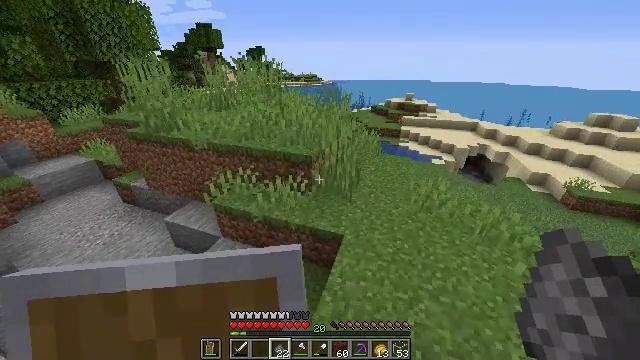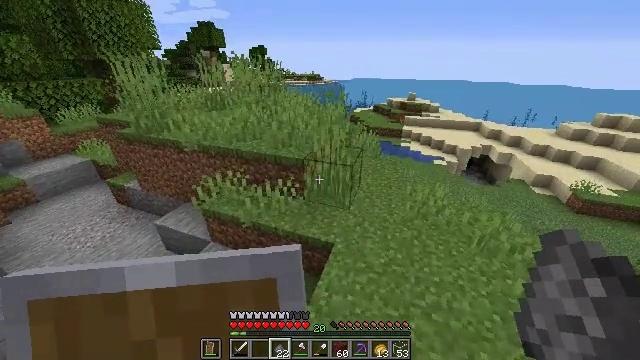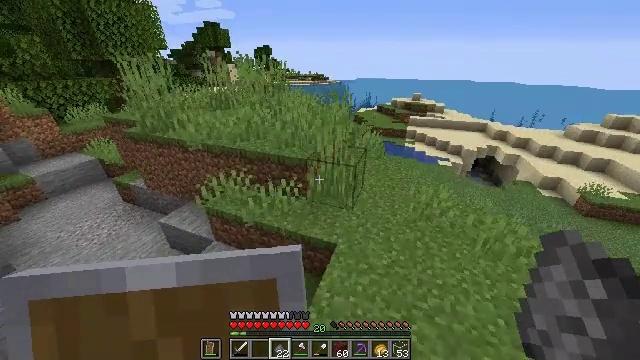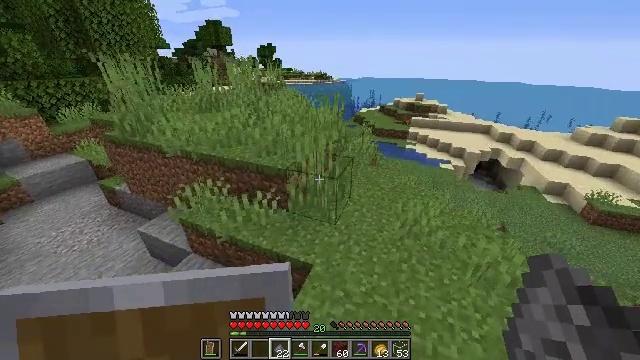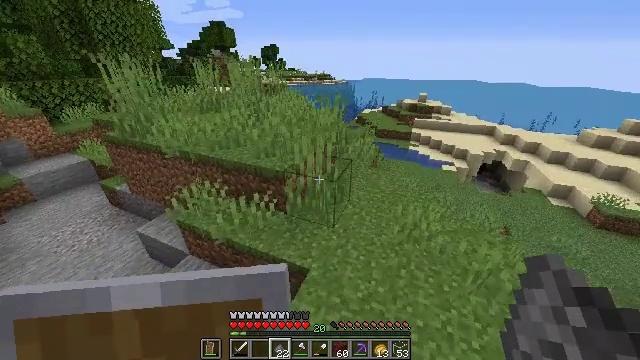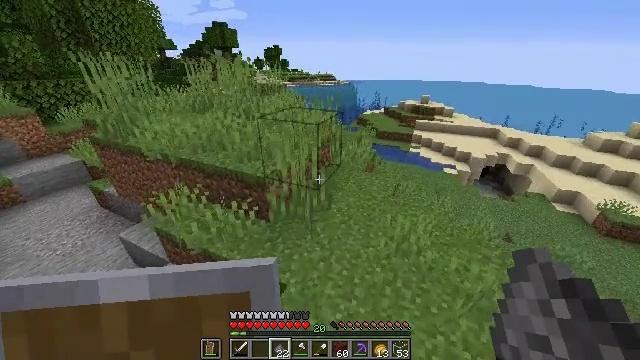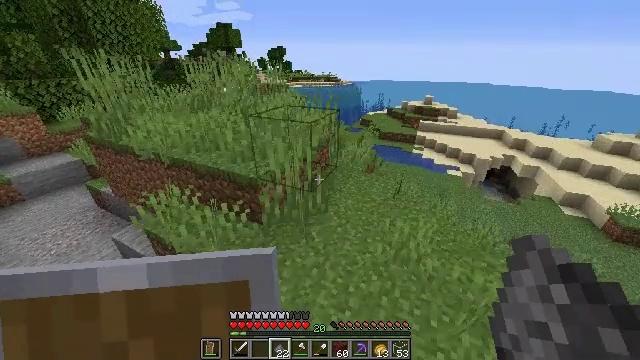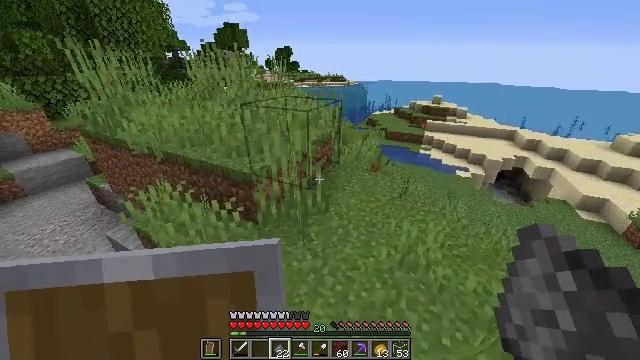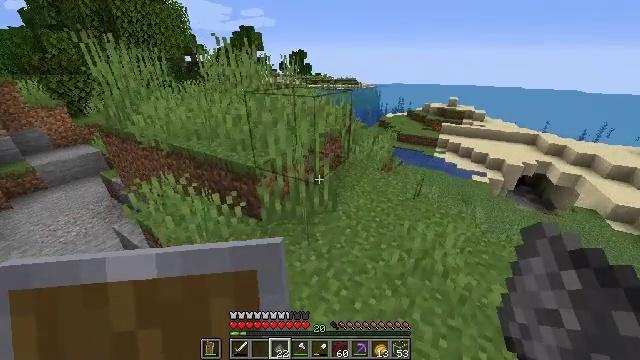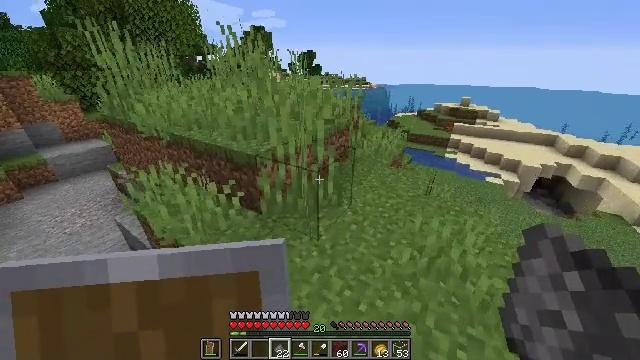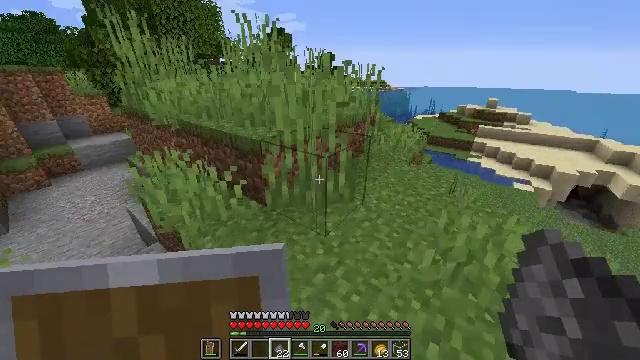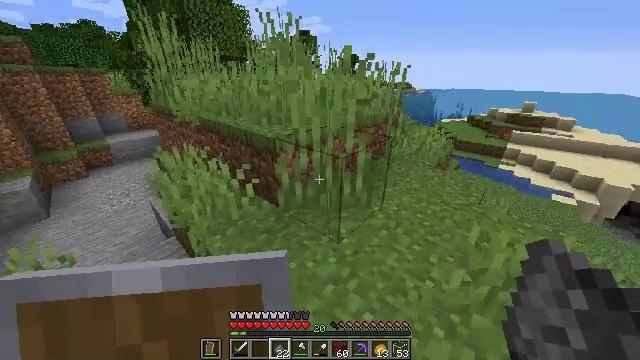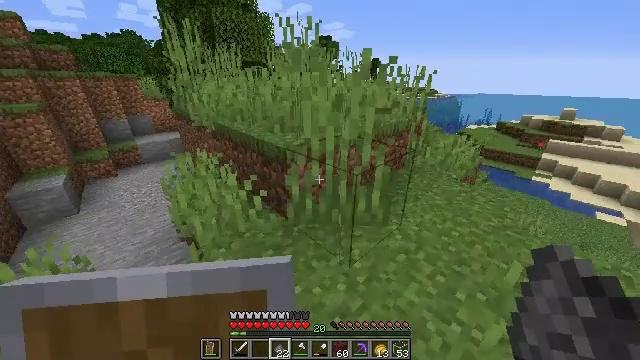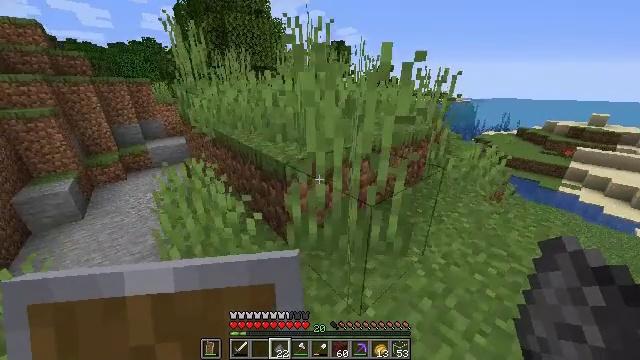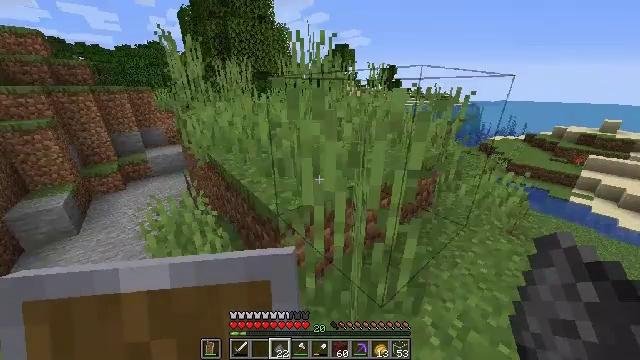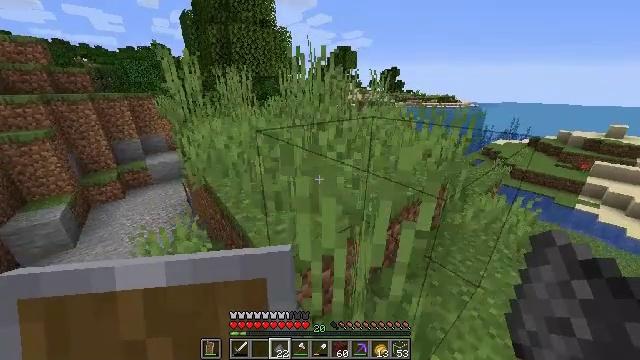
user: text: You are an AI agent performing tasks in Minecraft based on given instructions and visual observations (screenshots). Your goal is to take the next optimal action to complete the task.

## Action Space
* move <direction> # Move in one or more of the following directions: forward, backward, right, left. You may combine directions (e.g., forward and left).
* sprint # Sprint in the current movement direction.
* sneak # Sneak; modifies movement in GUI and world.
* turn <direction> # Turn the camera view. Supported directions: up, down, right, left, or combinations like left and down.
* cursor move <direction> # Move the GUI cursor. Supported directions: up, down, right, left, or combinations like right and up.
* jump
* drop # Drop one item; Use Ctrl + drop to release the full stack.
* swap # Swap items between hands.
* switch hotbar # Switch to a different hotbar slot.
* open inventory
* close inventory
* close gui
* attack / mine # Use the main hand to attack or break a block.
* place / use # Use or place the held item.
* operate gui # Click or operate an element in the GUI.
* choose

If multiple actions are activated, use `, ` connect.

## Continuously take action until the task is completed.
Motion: motion action
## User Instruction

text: Attack the ground to gather sand.
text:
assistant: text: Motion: move forward and move right
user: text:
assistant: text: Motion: move forward and move right, turn left
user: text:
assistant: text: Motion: move forward and move right
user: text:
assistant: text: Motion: move forward and move right
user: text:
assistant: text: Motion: move forward and move right
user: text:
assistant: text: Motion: move forward
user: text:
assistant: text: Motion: move forward, turn left
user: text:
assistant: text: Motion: move forward, turn left
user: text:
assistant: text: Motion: move forward, turn left
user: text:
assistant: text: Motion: move forward, turn left
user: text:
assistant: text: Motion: move forward, turn left
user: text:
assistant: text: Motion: move forward, turn left and up
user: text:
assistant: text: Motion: move forward, turn left
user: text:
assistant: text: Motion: move forward, jump
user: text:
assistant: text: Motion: move forward, jump
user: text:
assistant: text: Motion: move forward, jump
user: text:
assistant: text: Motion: move forward, jump
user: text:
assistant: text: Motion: move forward, jump
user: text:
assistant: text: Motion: move forward
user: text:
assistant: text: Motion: move forward
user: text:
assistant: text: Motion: move forward
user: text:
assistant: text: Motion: move forward
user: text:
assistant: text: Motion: move forward, turn right
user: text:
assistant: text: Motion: move forward, turn right and down
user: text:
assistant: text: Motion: move forward, turn right and down
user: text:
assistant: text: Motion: move forward, turn right and down
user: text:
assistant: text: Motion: move forward, turn right and down
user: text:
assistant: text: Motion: move forward, turn right
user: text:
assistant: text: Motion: move forward, turn right
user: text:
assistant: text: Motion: move forward, turn right